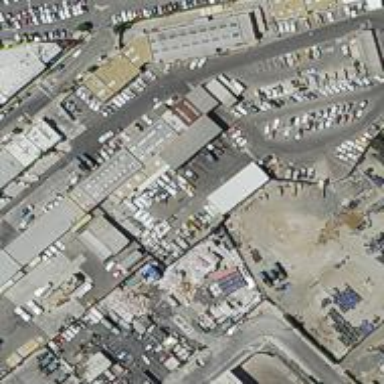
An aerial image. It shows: Industrial building.